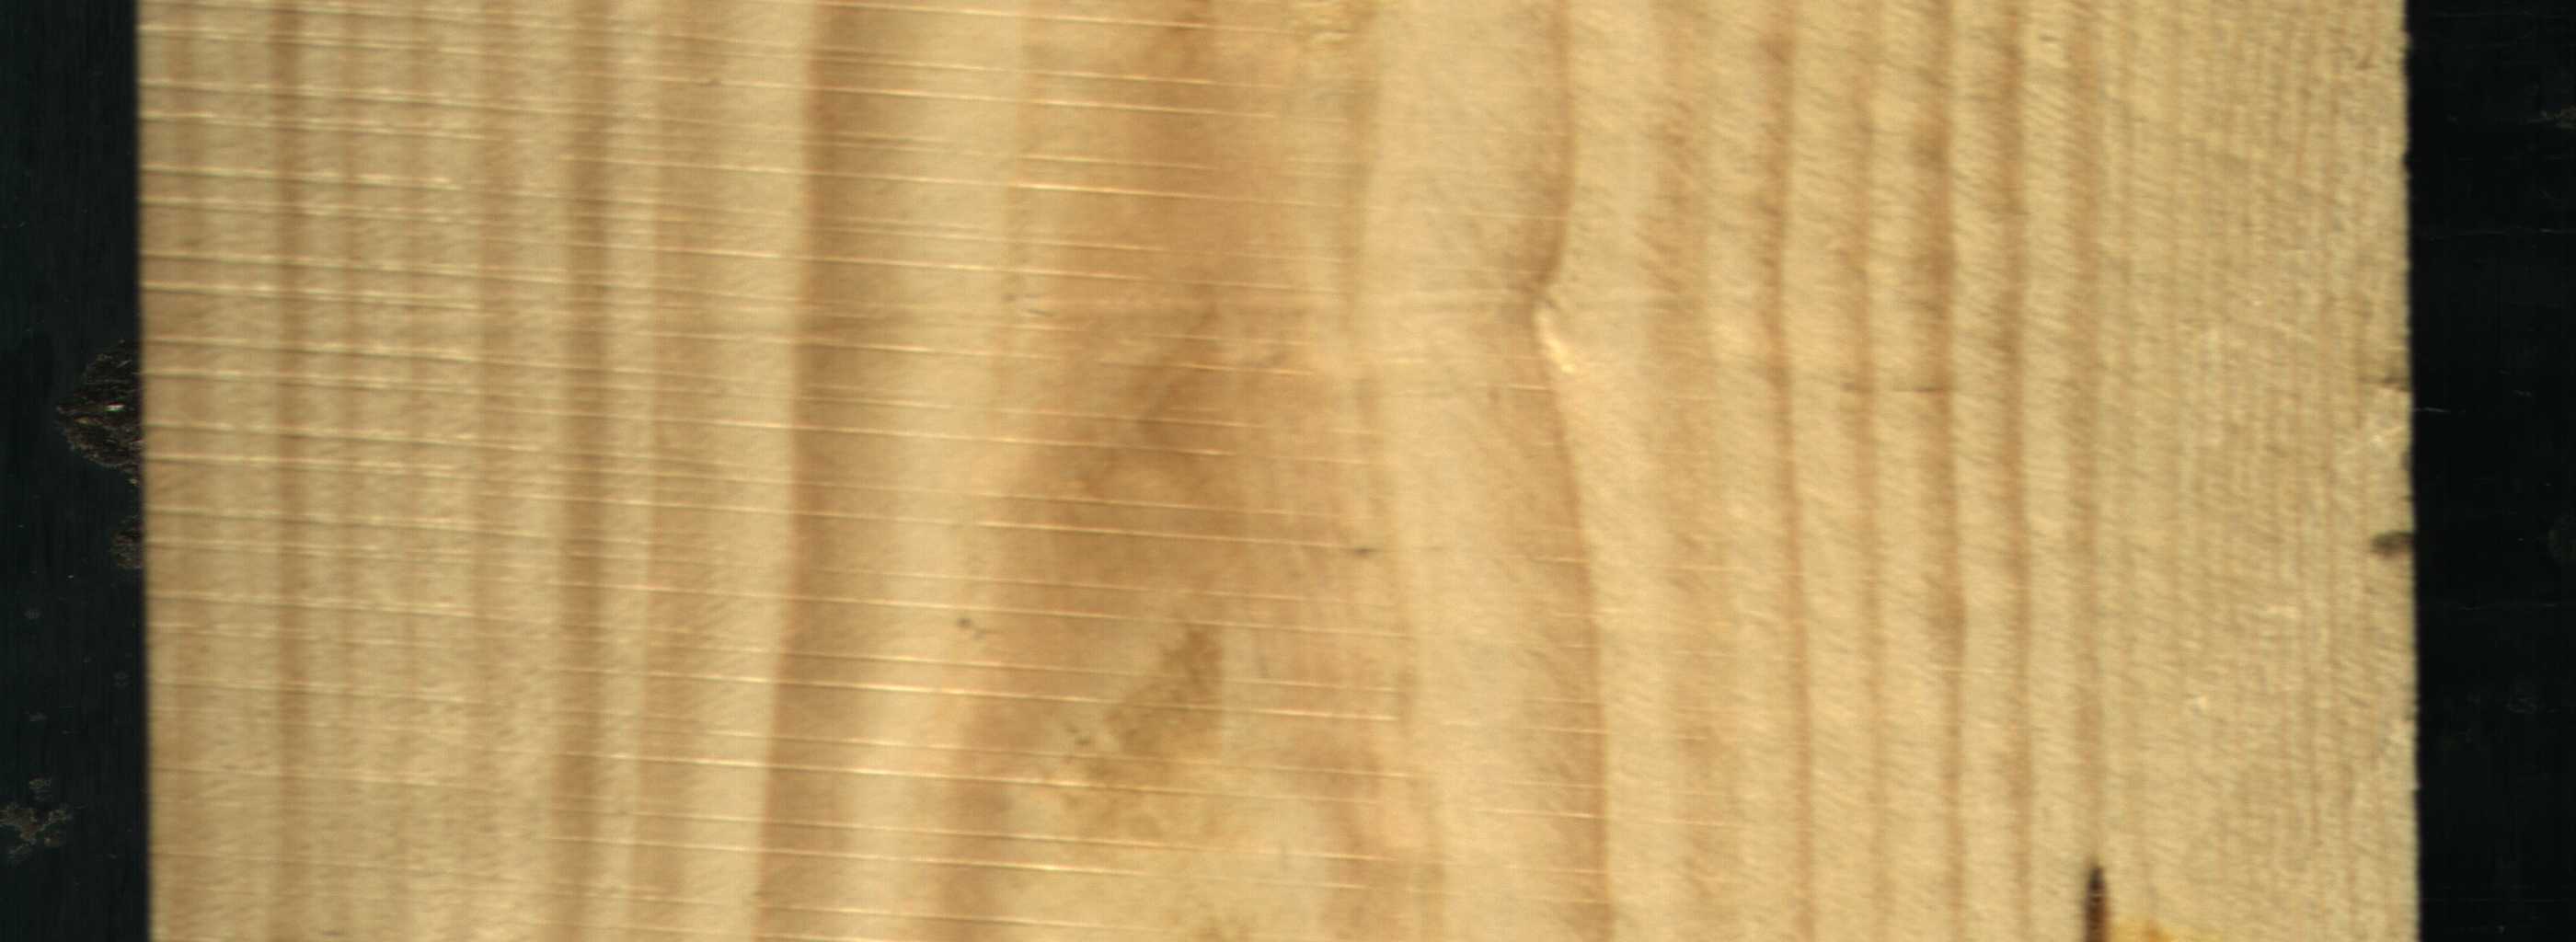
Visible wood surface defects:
resin